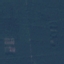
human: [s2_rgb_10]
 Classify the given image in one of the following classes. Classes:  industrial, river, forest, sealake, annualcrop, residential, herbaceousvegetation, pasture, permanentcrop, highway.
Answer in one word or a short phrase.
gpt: Forest